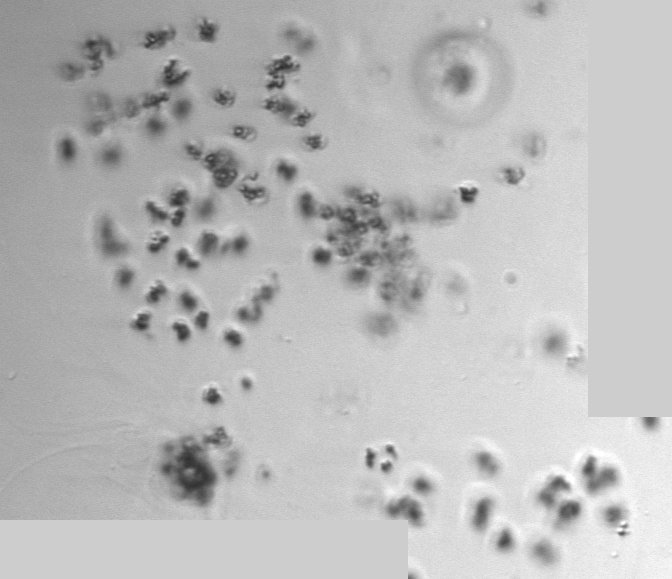
Label: Phaeocystis